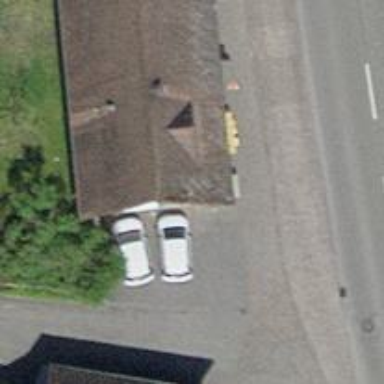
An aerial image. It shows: Fast food establishment.